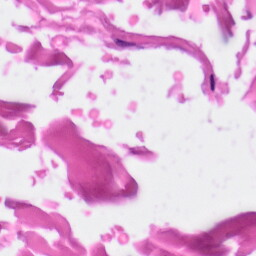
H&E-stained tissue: Skin